Aerial crown-view tile of a tropical tree (Barro Colorado Island, Panama), acquired 20250818:
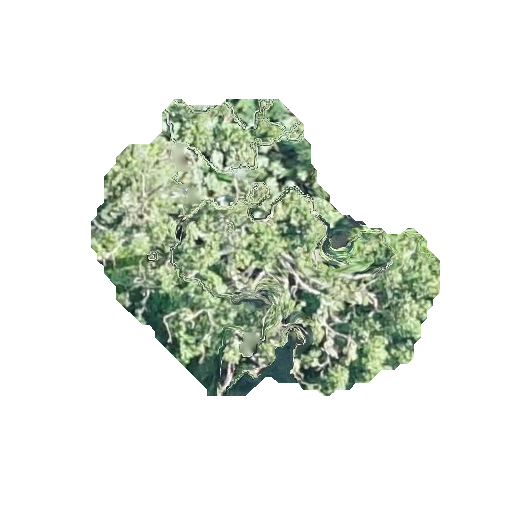
Species: Cecropia insignis
GBIF accepted scientific name: Cecropia insignis
Crown area: 98.954 m²